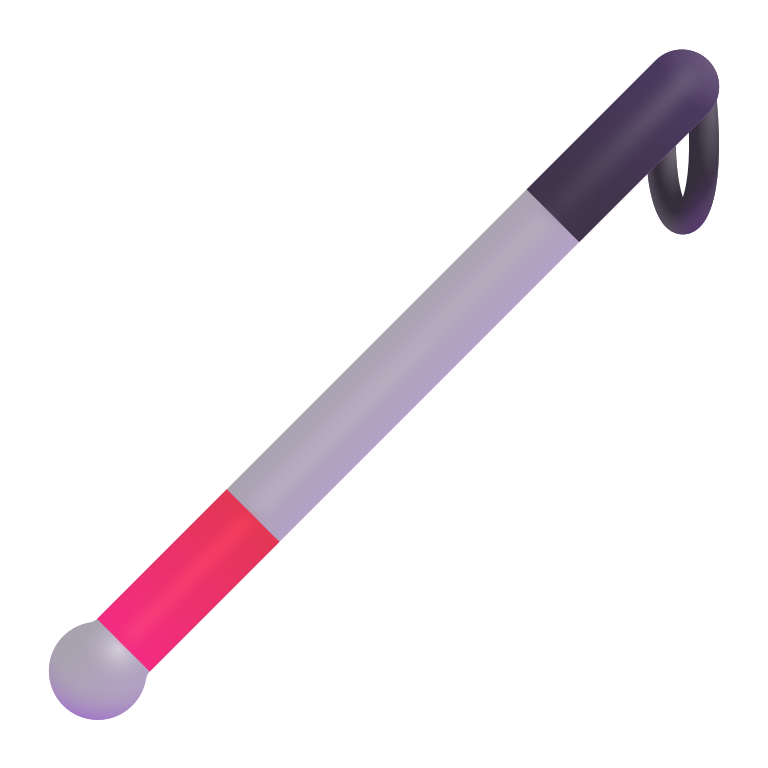
white cane color